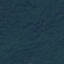
Label: Forest